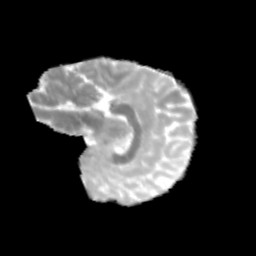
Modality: MD
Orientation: sagittal
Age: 11
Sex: male
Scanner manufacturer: siemens
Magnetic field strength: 3 T
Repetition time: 3.8 s
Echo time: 0.07 s